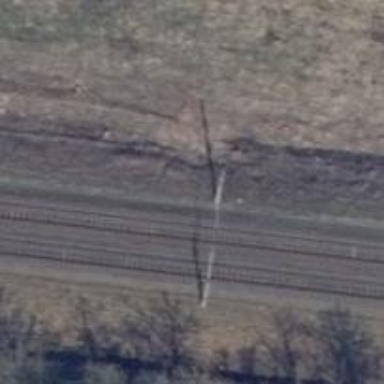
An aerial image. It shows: Milestone along the railway track with catenary mast.